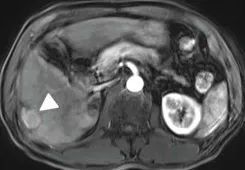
Radiological response evaluation of the liver during the clinical course. (F) MRI obtained 15 months after tislelizumab treatment initiation showed that there were still no active lesions (white arrowhead) in the liver or new lesion.
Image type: radiology (mri)